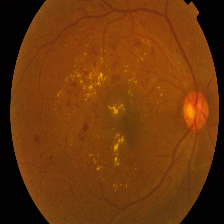
Diabetic retinopathy grade: Proliferative DR